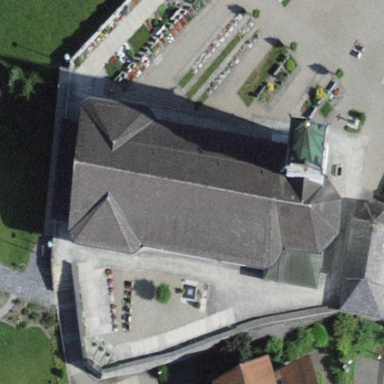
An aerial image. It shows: Building that is place of worship.